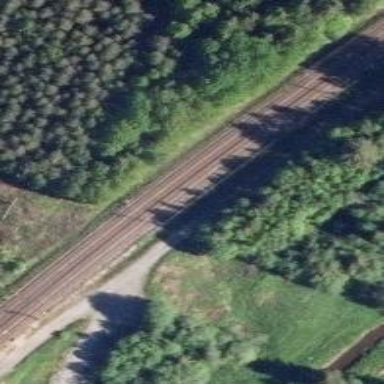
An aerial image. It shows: Railway with continuous electrified contact lines.